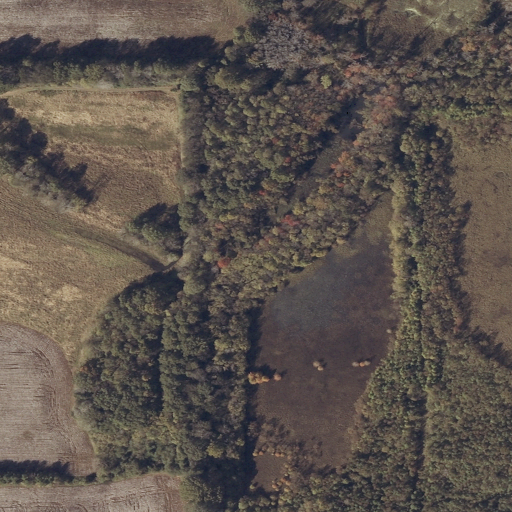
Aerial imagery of valley in Alabama named Chicken Foot Cove containing herbaceous wetlands, cultivated crops, deciduous forest, woody wetlands, pasture, shrub, grassland, and open water